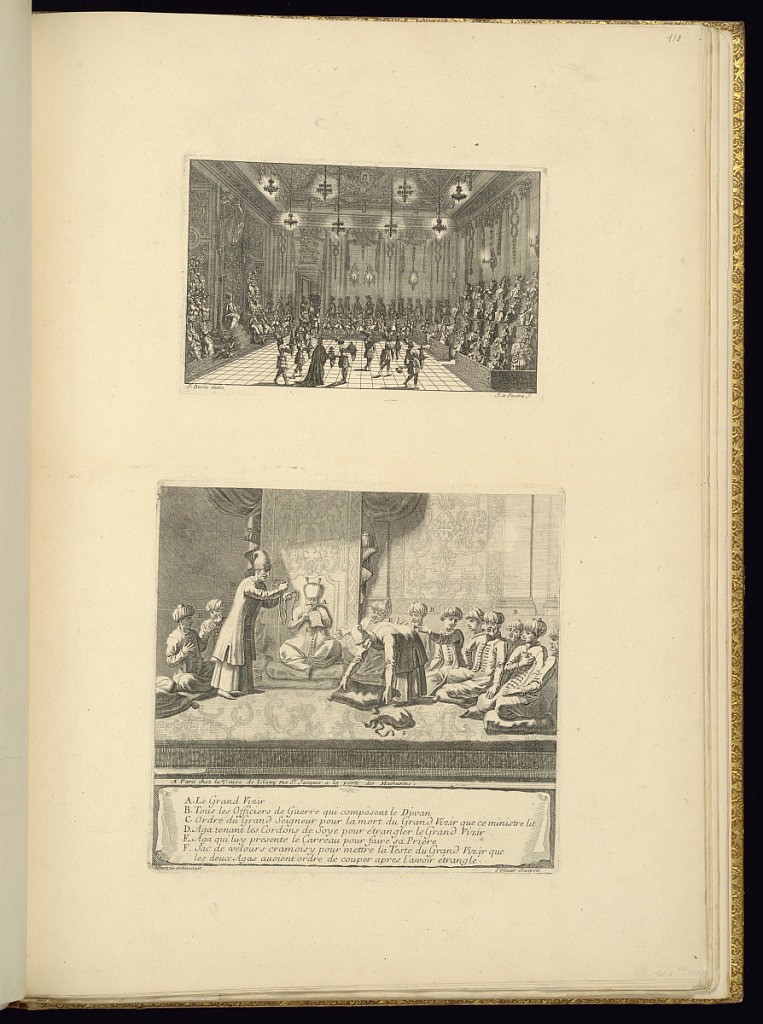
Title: Festive Court Scene and Scene of an Execution of a Grand Vizir
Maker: Jean Berain, the elder, French, 1640-1711
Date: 1711
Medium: Engraving on laid paper
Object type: Bound print
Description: Sheet with two plates printed on it. The top plate depicts a court scene. At left, a woman sits enthroned between two chained African captives. In the center, courtiers present trays of food. The bottom plate depicts a scene of exoticized individuals preparing to execute the Grand Vizir through strangling. The plates are both signed.